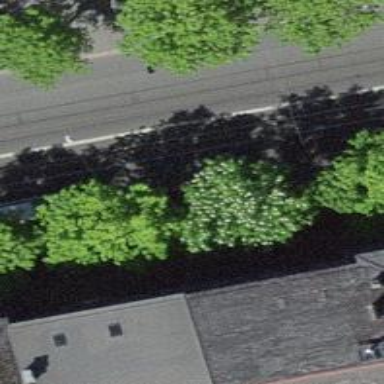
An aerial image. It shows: Avenue lined with deciduous broadleaved trees.